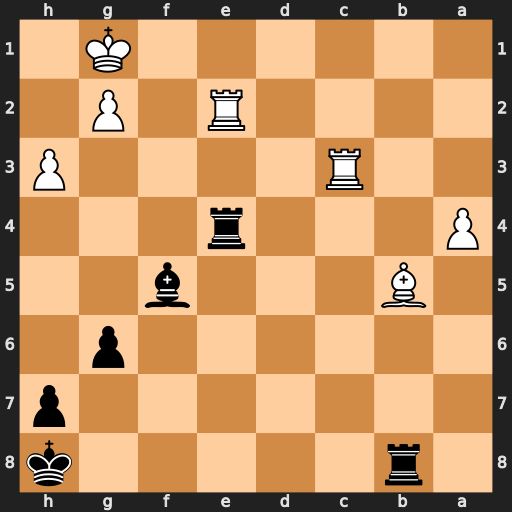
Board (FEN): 1r5k/7p/6p1/1B3b2/P3r3/2R4P/4R1P1/6K1
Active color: b
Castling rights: -
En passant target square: -
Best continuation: Rxb5 Rxe4 Rb1+ Kf2 Bxe4